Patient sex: F
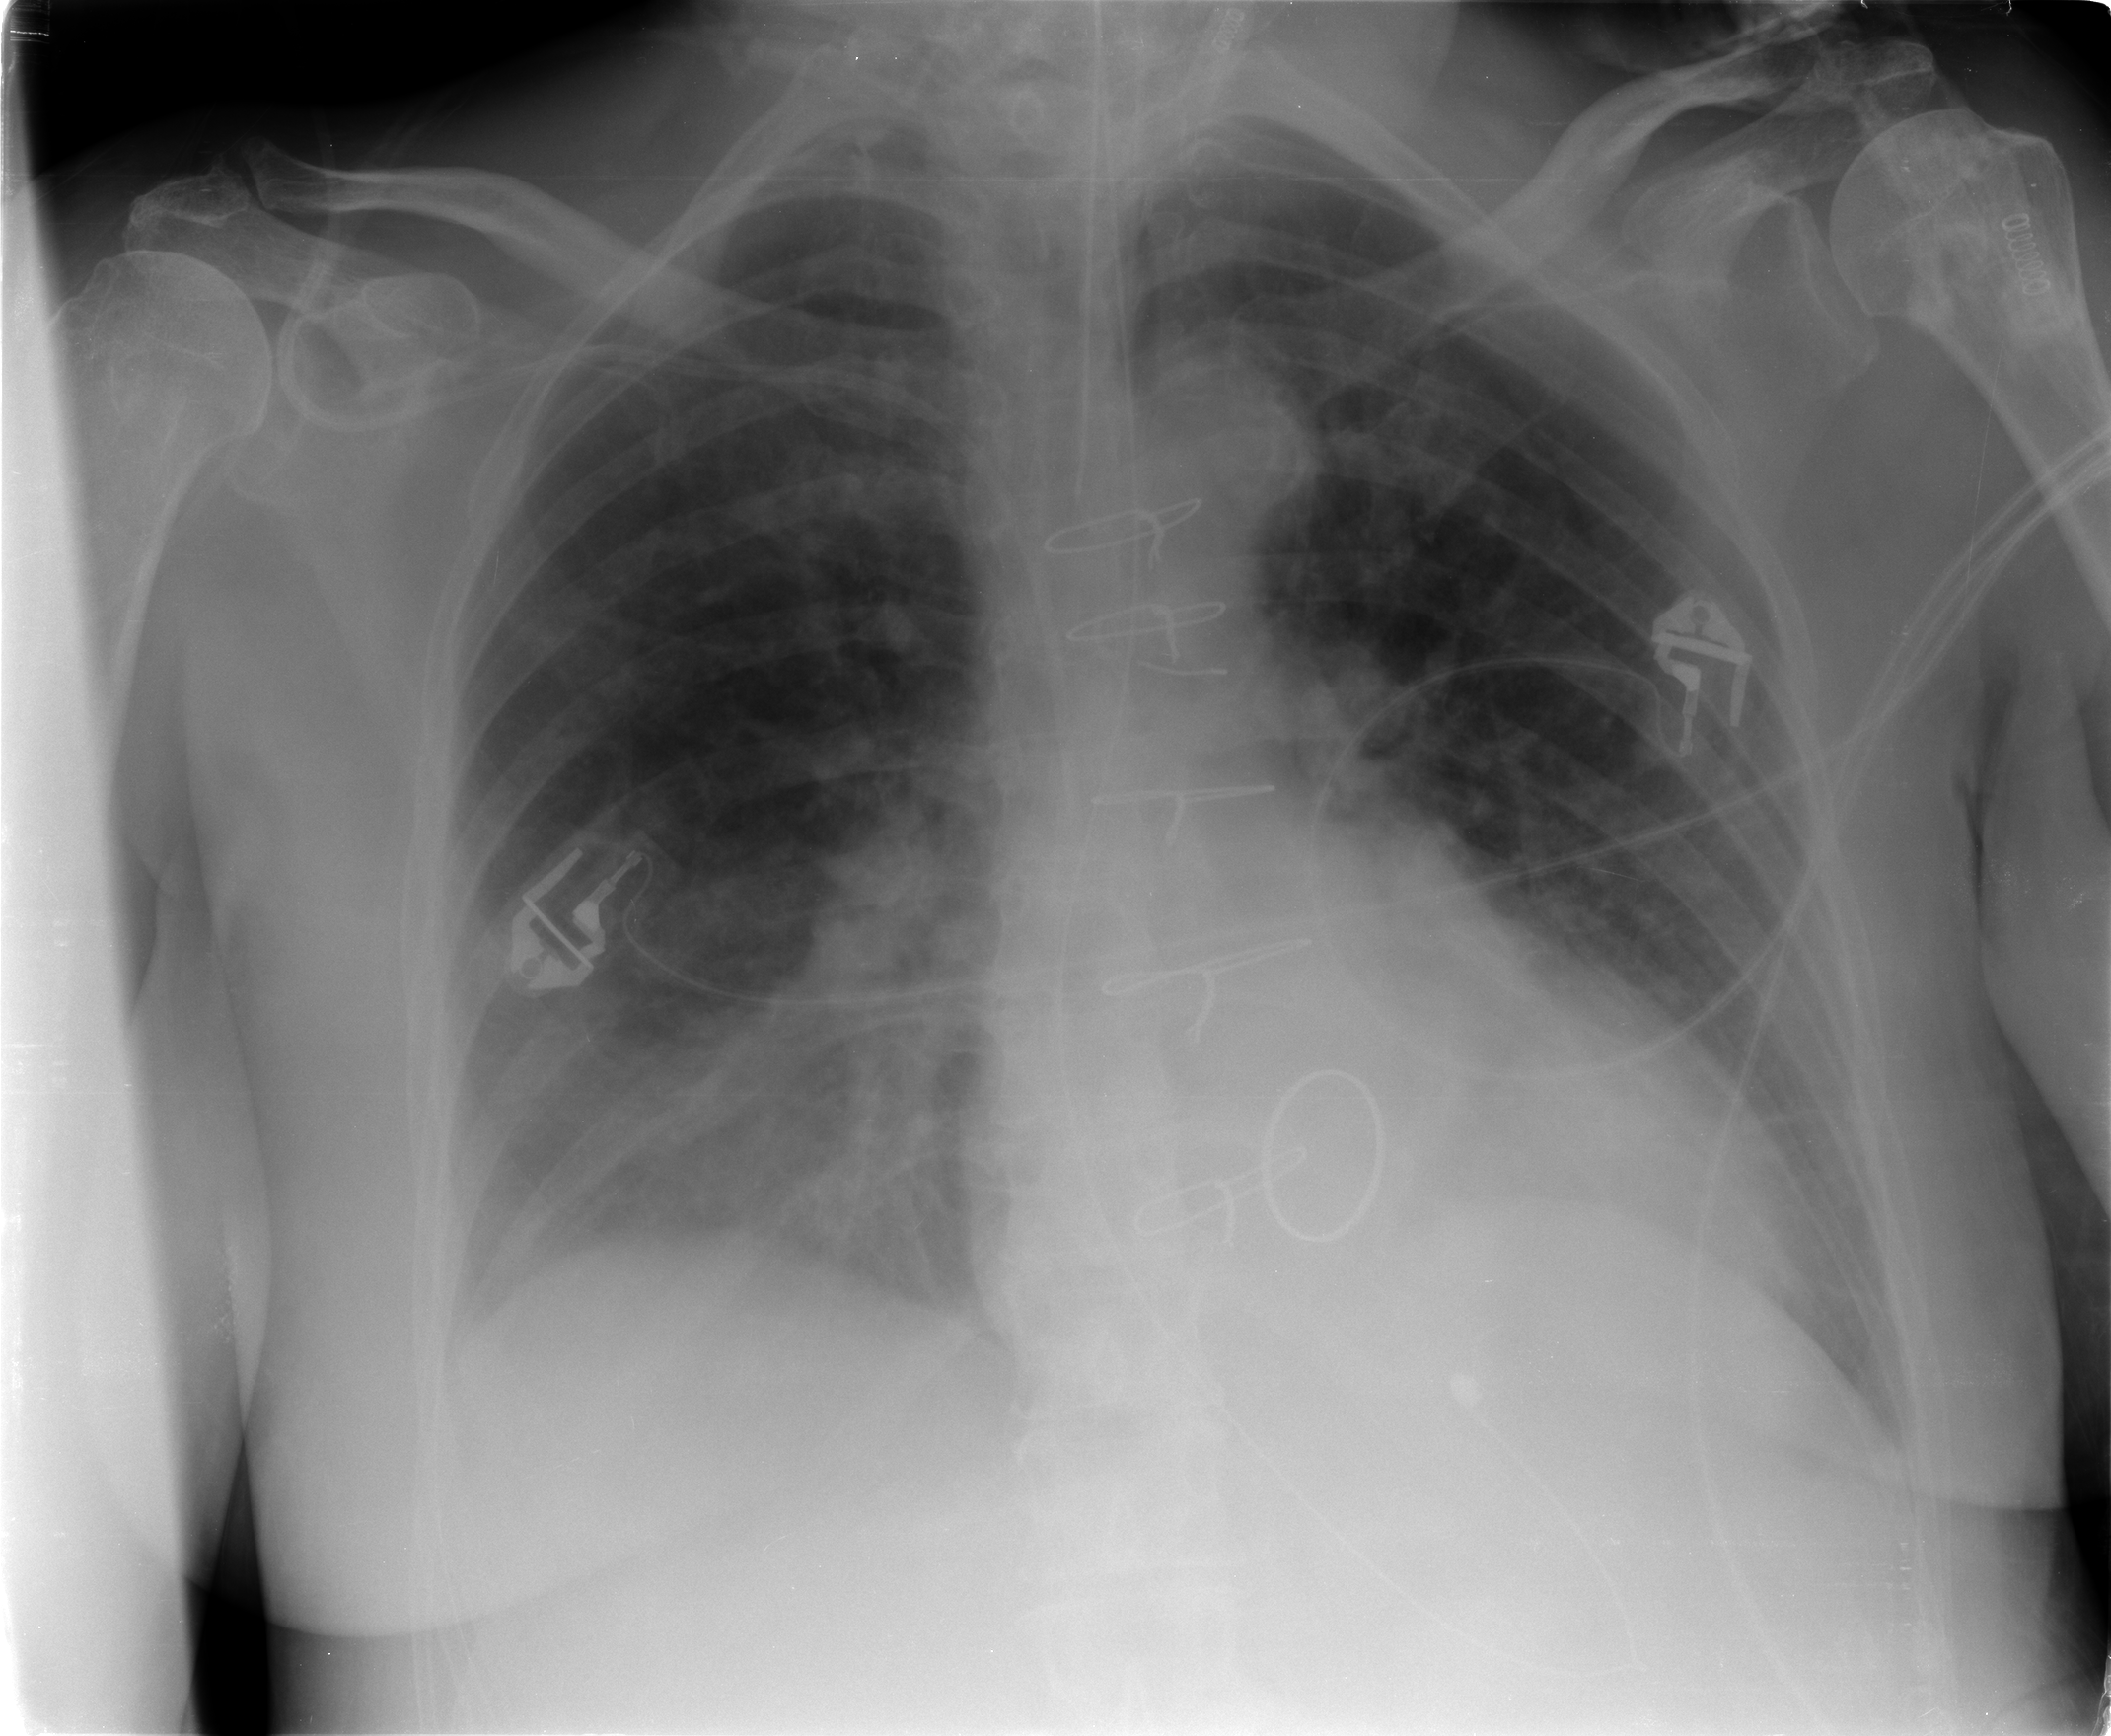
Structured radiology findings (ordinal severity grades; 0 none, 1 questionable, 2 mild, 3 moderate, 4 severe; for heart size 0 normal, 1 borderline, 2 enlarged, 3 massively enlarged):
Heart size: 0
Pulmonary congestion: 2
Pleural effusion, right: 2
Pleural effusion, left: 1
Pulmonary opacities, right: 2
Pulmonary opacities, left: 0
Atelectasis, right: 2
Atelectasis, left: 1